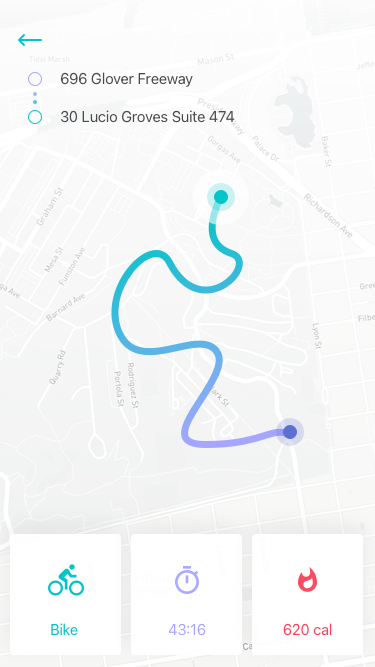
Text in this UI design:
Bike
43:16
620 cal
30 Lucio Groves Suite 474
696 Glover Freeway